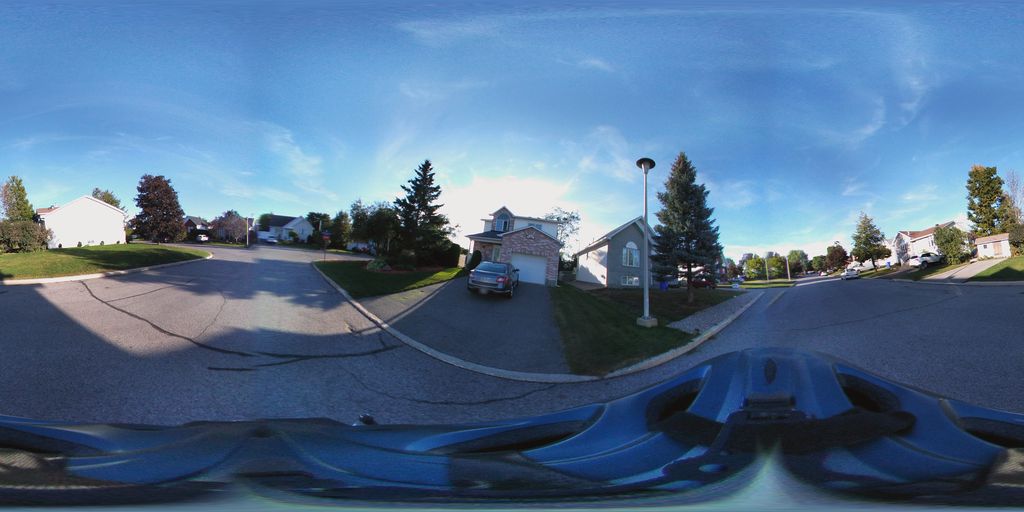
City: ottawa-gatineau